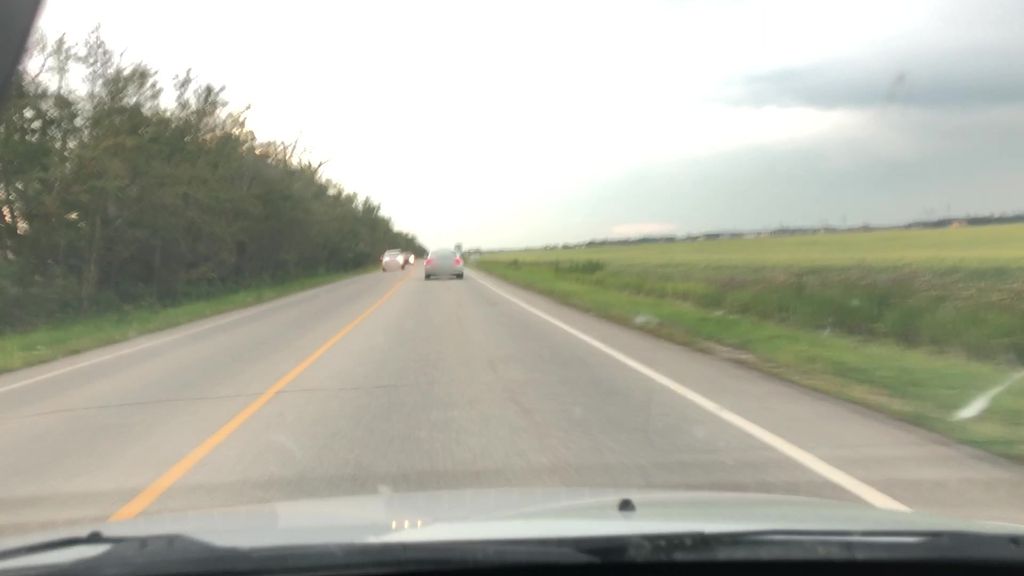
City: edmonton